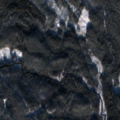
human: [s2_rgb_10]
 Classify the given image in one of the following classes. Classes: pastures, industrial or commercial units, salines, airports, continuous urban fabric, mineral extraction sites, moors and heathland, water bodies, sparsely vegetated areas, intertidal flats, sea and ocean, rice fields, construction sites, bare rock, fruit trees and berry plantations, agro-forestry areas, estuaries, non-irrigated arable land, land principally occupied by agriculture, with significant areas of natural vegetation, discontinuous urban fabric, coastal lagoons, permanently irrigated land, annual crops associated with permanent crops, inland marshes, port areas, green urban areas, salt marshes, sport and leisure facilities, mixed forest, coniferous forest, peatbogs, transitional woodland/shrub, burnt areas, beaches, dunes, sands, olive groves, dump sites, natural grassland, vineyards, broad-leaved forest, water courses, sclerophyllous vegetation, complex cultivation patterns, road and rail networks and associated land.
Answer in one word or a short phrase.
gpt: coniferous forest